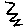
Label: zigzag